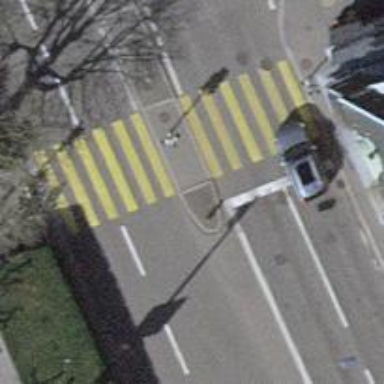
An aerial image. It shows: Road with traffic signals and zebra crossing with zebra markings.